Field crop: tomato
Growth stage: 1
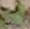
Species: solanum